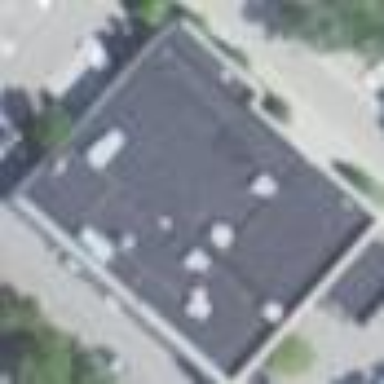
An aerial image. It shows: Car repair shop located in building.